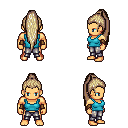
a pixel art fantasy rpg character, male body template, human, tanned skin, teal pirate shirt, metal pants, white blonde extra-long topknot hairstyle, leather bracers, four views (front, back, left, right), 2x2 character sprite sheet, small pixel art, hard edges, no anti-aliasing